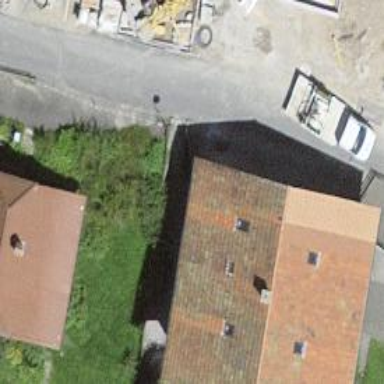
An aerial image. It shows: Residential building with gabled roof.